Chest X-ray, AP view. Patient: 64 years old, sex M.
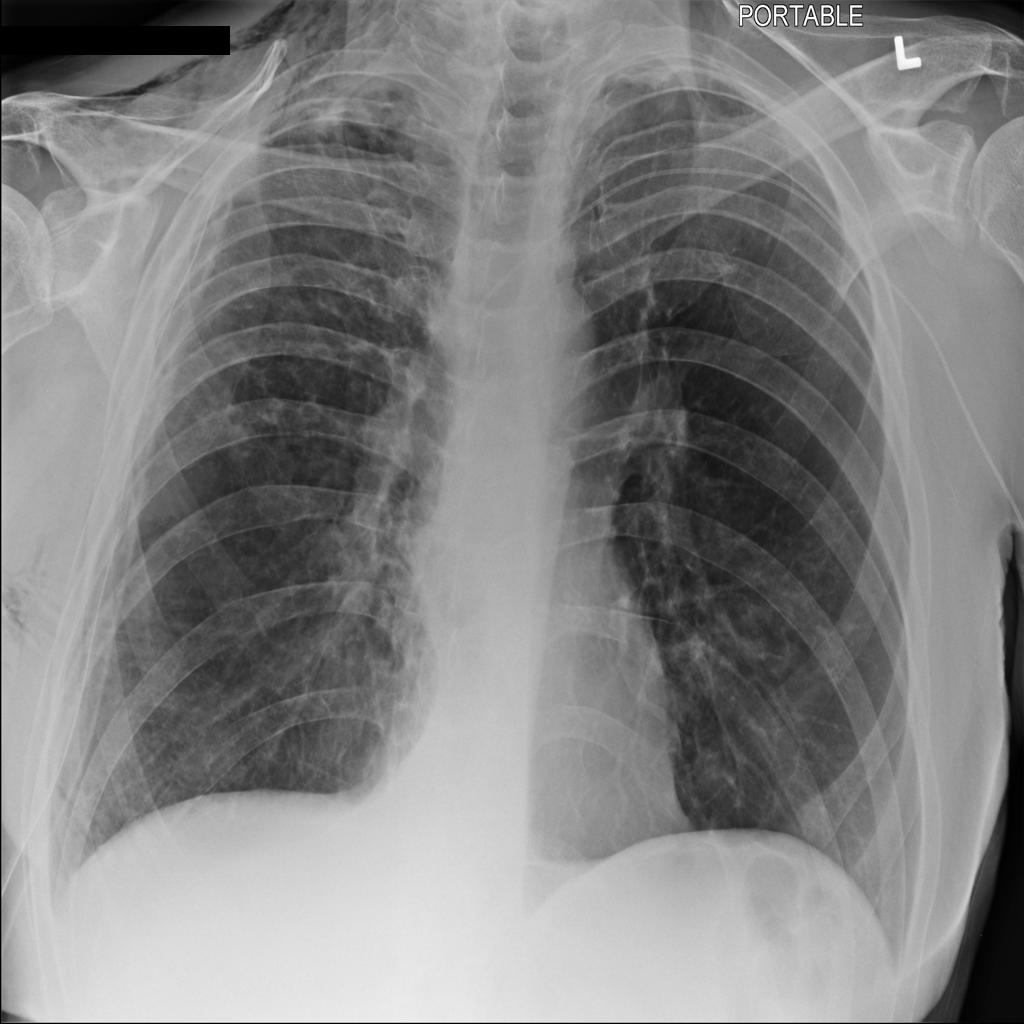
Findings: Emphysema